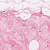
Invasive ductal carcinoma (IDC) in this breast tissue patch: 0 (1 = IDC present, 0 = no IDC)